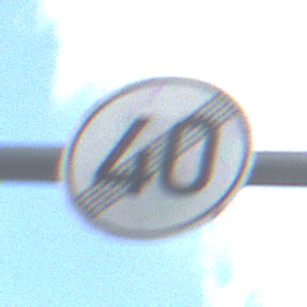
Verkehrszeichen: EndeGeschwindigkeit40
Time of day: MorningAfternoon
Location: Outdoor (Suburban)
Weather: PartlyCloudy
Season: NotSpecified
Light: Natural